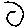
Label: circle